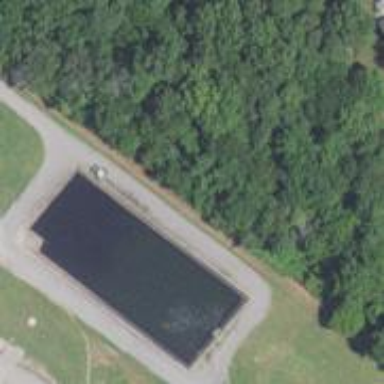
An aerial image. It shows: Image of wastewater.